Question: I have a usercontrol with 2 ListViews in it. One for holding a list of predefined categories and one for the list with all the categories in it.
When i place the ListViews inside a '<Grid>' than everything works perfect.
The working xaml code (with Grid):
'''
<Grid Style="{StaticResource ResourceKey=ContentStyle}">
<Grid.RowDefinitions>
<RowDefinition Height="Auto"/>
<RowDefinition Height="*"/>
</Grid.RowDefinitions>
<ListView x:Name="lstPredefinedCategories" Grid.Row="0" ItemsSource="{Binding PredefinedCategories}" SelectionMode="Multiple" Margin="20">
<ListView.Header>
<StackPanel>
<TextBlock Text="Voorgestelde categorie&#235;n" Style="{StaticResource TextBlockStyle}" FontWeight="SemiBold" Foreground="Black" />
<Rectangle Style="{StaticResource DividerStyle}" Fill="Black"/>
</StackPanel>
</ListView.Header>
<ListView.ItemTemplate>
<DataTemplate>
<TextBlock Text="{Binding}" Style="{StaticResource TextBlockStyle}" HorizontalAlignment="Left" TextWrapping="Wrap" Width="300" />
</DataTemplate>
</ListView.ItemTemplate>
</ListView>
<Grid Grid.Row="1">
<Grid.RowDefinitions>
<RowDefinition Height="Auto" />
<RowDefinition Height="Auto" />
<RowDefinition Height="Auto" />
<RowDefinition Height="*" />
<RowDefinition Height="Auto" />
<RowDefinition Height="Auto" />
</Grid.RowDefinitions>
<StackPanel Grid.Row="0" Margin="20,0">
<TextBlock Text="Alle categorie&#235;n" Style="{StaticResource TextBlockStyle}" FontWeight="SemiBold" Foreground="Black" />
<Rectangle Style="{StaticResource DividerStyle}" Fill="Black"/>
</StackPanel>
<TextBox x:Name="txtSearch" PlaceholderText="Zoek categorie" Grid.Row="1" Style="{StaticResource SearchboxStyle}" Margin="20,0" TextChanged="txtSearch_TextChanged" />
<Rectangle Grid.Row="2" Style="{StaticResource DividerStyle}" Margin="20, 0" />
<ListView x:Name="lstCategories" Grid.Row="3" Margin="20,10,20,0" ItemsSource="{Binding Categories}" SelectionMode="Multiple" SelectionChanged="lstCategories_SelectionChanged">
<ListView.ItemTemplate>
<DataTemplate>
<TextBlock Text="{Binding Key}" Style="{StaticResource TextBlockStyle}" HorizontalAlignment="Left" TextWrapping="Wrap" Width="300" />
</DataTemplate>
</ListView.ItemTemplate>
</ListView>
<Rectangle Grid.Row="4" Style="{StaticResource DividerStyle}" Margin="20, 0" />
<Grid Grid.Row="5">
<Grid.ColumnDefinitions>
<ColumnDefinition Width="*" />
<ColumnDefinition Width="Auto" />
<ColumnDefinition Width="*" />
</Grid.ColumnDefinitions>
<Button x:Name="btnAnnuleren" Grid.Column="0" Content="Annuleren" Style="{StaticResource ButtonAnnulerenStyle}" Click="btnAnnuleren_Click"/>
<Rectangle Grid.Column="1" Fill="#A9A9A9" Width="0.5" Margin="10,0" />
<Button x:Name="btnSelecteren" Grid.Column="2" Content="Selecteren" Style="{StaticResource ButtonAnnulerenStyle}" Click="btnSelecteren_Click"/>
</Grid>
</Grid>
</Grid>
'''
The only problem with this is that I dont get the UI behaviour that I want. If I use a grid then only the red border is scrollable (because of the ListView). But what I need is that the entire green border is scrollable.

So I want to put everything in a '<ScrollViewer><StackPanel></StackPanel></ScrollViewer>'.
But when I do so, I occasionally get an out-of-memory exception (sometimes the apps just freezes and close without an exception).
Here is my not working xaml with the '<ScrollViewer>':
'''
<ScrollViewer>
<StackPanel>
<ListView x:Name="lstPredefinedCategories" ItemsSource="{Binding PredefinedCategories}" SelectionMode="Multiple" Margin="20">
<ListView.Header>
<StackPanel>
<TextBlock Text="Voorgestelde categorie&#235;n" Style="{StaticResource TextBlockStyle}" FontWeight="SemiBold" Foreground="Black" />
<Rectangle Style="{StaticResource DividerStyle}" Fill="Black"/>
</StackPanel>
</ListView.Header>
<ListView.ItemTemplate>
<DataTemplate>
<TextBlock Text="{Binding}" Style="{StaticResource TextBlockStyle}" HorizontalAlignment="Left" TextWrapping="Wrap" Width="300" />
</DataTemplate>
</ListView.ItemTemplate>
</ListView>
<Grid>
<Grid.RowDefinitions>
<RowDefinition Height="Auto" />
<RowDefinition Height="Auto" />
<RowDefinition Height="Auto" />
<RowDefinition Height="*" />
<RowDefinition Height="Auto" />
<RowDefinition Height="Auto" />
</Grid.RowDefinitions>
<StackPanel Grid.Row="0" Margin="20,0">
<TextBlock Text="Alle categorie&#235;n" Style="{StaticResource TextBlockStyle}" FontWeight="SemiBold" Foreground="Black" />
<Rectangle Style="{StaticResource DividerStyle}" Fill="Black"/>
</StackPanel>
<TextBox x:Name="txtSearch" PlaceholderText="Zoek categorie" Grid.Row="1" Style="{StaticResource SearchboxStyle}" Margin="20,0" TextChanged="txtSearch_TextChanged" />
<Rectangle Grid.Row="2" Style="{StaticResource DividerStyle}" Margin="20, 0" />
<ListView x:Name="lstCategories" Grid.Row="3" Margin="20,10,20,0" ItemsSource="{Binding Categories}" SelectionMode="Multiple" SelectionChanged="lstCategories_SelectionChanged">
<ListView.ItemTemplate>
<DataTemplate>
<TextBlock Text="{Binding Key}" Style="{StaticResource TextBlockStyle}" HorizontalAlignment="Left" TextWrapping="Wrap" Width="300" />
</DataTemplate>
</ListView.ItemTemplate>
</ListView>
<Rectangle Grid.Row="4" Style="{StaticResource DividerStyle}" Margin="20, 0" />
<Grid Grid.Row="5">
<Grid.ColumnDefinitions>
<ColumnDefinition Width="*" />
<ColumnDefinition Width="Auto" />
<ColumnDefinition Width="*" />
</Grid.ColumnDefinitions>
<Button x:Name="btnAnnuleren" Grid.Column="0" Content="Annuleren" Style="{StaticResource ButtonAnnulerenStyle}" Click="btnAnnuleren_Click"/>
<Rectangle Grid.Column="1" Fill="#A9A9A9" Width="0.5" Margin="10,0" />
<Button x:Name="btnSelecteren" Grid.Column="2" Content="Selecteren" Style="{StaticResource ButtonAnnulerenStyle}" Click="btnSelecteren_Click"/>
</Grid>
</Grid>
</StackPanel>
</ScrollViewer>
'''
Any thoughts on why my app is freezing or get an OOM-exception?
## Update
It comes because in the 2nd ListView they are too much objects loaded. So I'm gonna try to fix it with ISupportIncrementalLoading.
Or is there an other way?
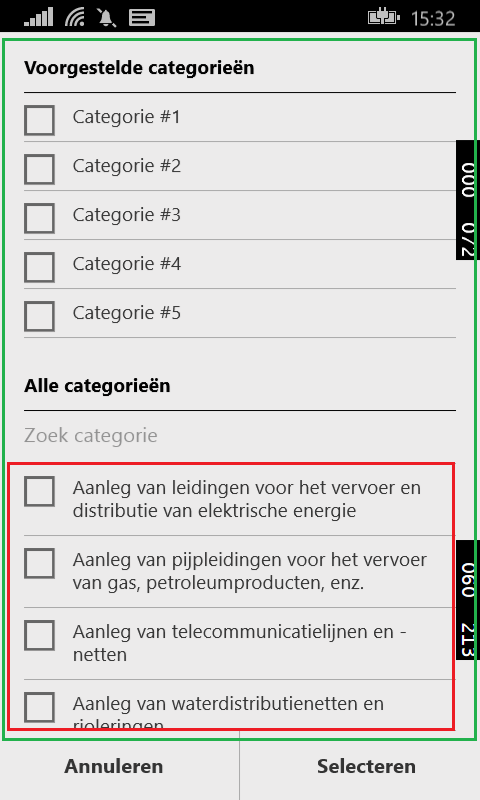
Answer: The solution was to use virtualization (ISupportIncrementalLoading) like suggested in the comments.
Here you can find my implementation class of ISupportIncrementalLoading:
'''
public class StringKeyValueIncrementalCollection : ObservableCollection<StringKeyValue>, ISupportIncrementalLoading
{
private List<StringKeyValue> allCategories;
private int lastItem = 1;
public StringKeyValueIncrementalCollection(List<StringKeyValue> categories)
{
this.allCategories = categories;
}
public bool HasMoreItems
{
get
{
if (lastItem == allCategories.Count)
{
return false;
}
else
{
return true;
}
}
}
public IAsyncOperation<LoadMoreItemsResult> LoadMoreItemsAsync(uint count)
{
CoreDispatcher coreDispatcher = Window.Current.Dispatcher;
return Task.Run<LoadMoreItemsResult>(async () =>
{
List<StringKeyValue> items = new List<StringKeyValue>();
for (int i = 0; i < count; i++)
{
items.Add(allCategories[i]);
lastItem++;
Debug.WriteLine(lastItem);
if (lastItem == allCategories.Count)
{
break;
}
}
await coreDispatcher.RunAsync(CoreDispatcherPriority.Normal,
() =>
{
foreach (StringKeyValue item in items)
{
this.Add(item);
}
});
return new LoadMoreItemsResult() { Count = count };
}).AsAsyncOperation<LoadMoreItemsResult>();
}
}
'''
And then my code in the ViewModel. As you can see, I use the 'StringKeyValueIncrementalCollection' instead of a regular 'List<object>':
'''
private StringKeyValueIncrementalCollection categories;
private StringKeyValueIncrementalCollection allCategories;
public StringKeyValueIncrementalCollection Categories
{
get { return categories; }
set
{
filteredCategories = value;
RaisePropertyChanged("Categories");
}
}
public async void LoadCategories()
{
List<StringKeyValue> temp = await this.openVlaanderenService.GetCategoriesData();
allCategories = new StringKeyValueIncrementalCollection(temp);
Categories = allCategories;
}
'''
The only problem that you than have is that the ScollViewer will allow it's content to fill as much space as it wants, so the data just will keep loading. To fix that I did what was suggested in <URL>
So I added a 'SizeChanged="ScrollViewer_SizeChanged"' event to my ScrollViewer and in code behind set the size of the ListView based on the viewport size properties of the ScrollViewer:
'''
private void ScrollViewer_SizeChanged(object sender, SizeChangedEventArgs e)
{
lstCategories.Height = scrollViewer.ViewportHeight;
}
'''